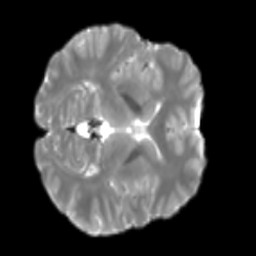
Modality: T2w
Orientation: axial
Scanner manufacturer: siemens
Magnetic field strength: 3 T
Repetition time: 4 s
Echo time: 0.0594 s